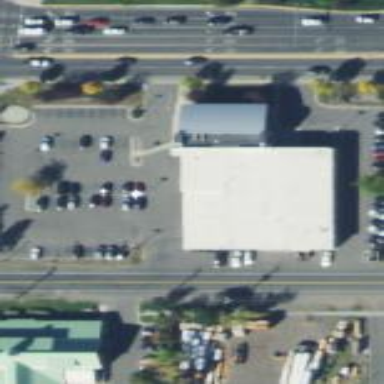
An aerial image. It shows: Parking area.